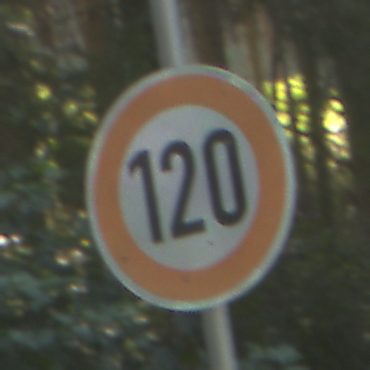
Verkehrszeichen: Geschwindigkeit120
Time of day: MorningAfternoon
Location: Outdoor (Nature)
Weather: Clear
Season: NotSpecified
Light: Natural